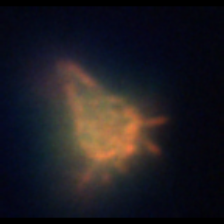
Taxon: Ciliates
Group: Other